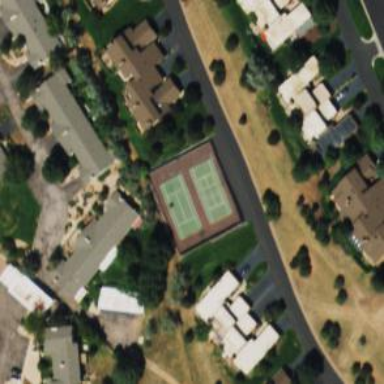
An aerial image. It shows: Tennis court on pitch designated for leisure land.